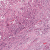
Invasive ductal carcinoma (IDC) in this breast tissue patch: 1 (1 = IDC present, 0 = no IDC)